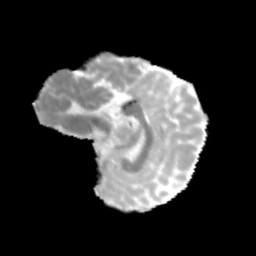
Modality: MD
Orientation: sagittal
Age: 11
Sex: male
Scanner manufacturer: siemens
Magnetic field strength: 3 T
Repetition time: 3.8 s
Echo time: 0.07 s